Interaction volume radius: 5 \u00c5
Interaction volume height: 10 \u00c5
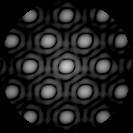
Disorder parameter: 0.03588